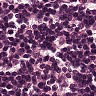
Metastatic tissue present: no